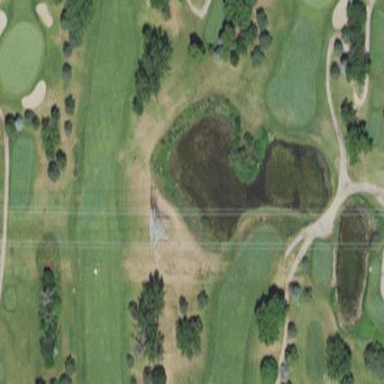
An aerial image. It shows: Water hazard on golf course. The hazard is natural water feature.